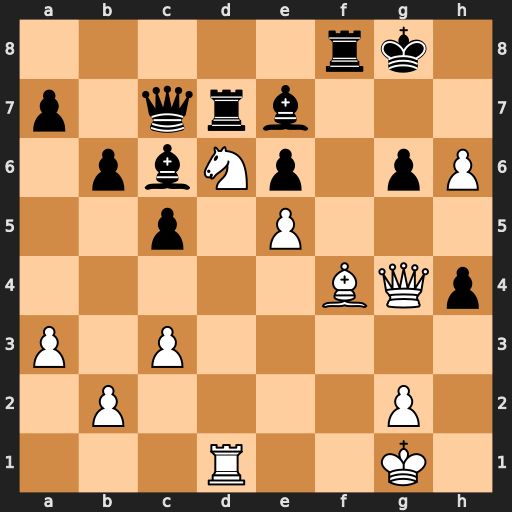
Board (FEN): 5rk1/p1qrb3/1pbNp1pP/2p1P3/5BQp/P1P5/1P4P1/3R2K1
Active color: w
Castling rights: -
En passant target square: -
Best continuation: Qxg6+ Kh8 Qg7#